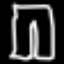
Label: pants